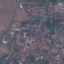
Label: Residential